【题型】填空题　【知识点】解析几何　【难度】easy
设 $m \in \mathbf{R}$，若过定点 $A$ 的动直线 $x+my-m=0$ 和过定点 $B$ 的动直线 $mx-y-m+3=0$ 交于点 $P(x,y)$，$AB$ 中点为 $Q$，则 $|PQ|$ 的值为\underline{\qquad\qquad}.
【解答】
【答案】 $\frac{\sqrt{5}}{2}$

【分析】 求解直线经过的定点，根据两直线垂直，即可根据直角三角形的性质求解.

【详解】 由于 $x+my-m=0$ 经过的定点为 $(0,1)$，所以 $A(0,1)$，

直线 $mx-y-m+3=0$ 变形为 $m(x-1)-y+3=0$，

所以经过定点 $(1,3)$，故 $B(1,3)$，

因为 $1 \cdot m + m \cdot (-1) = 0$，所以两直线垂直，如图，

因此 $\triangle ABP$ 为直角三角形，所以 $|PQ|=\frac{1}{2}|AB|=\frac{1}{2}\sqrt{(1-0)^2+(3-1)^2}=\frac{\sqrt{5}}{2}$.

故答案为：$\frac{\sqrt{5}}{2}$
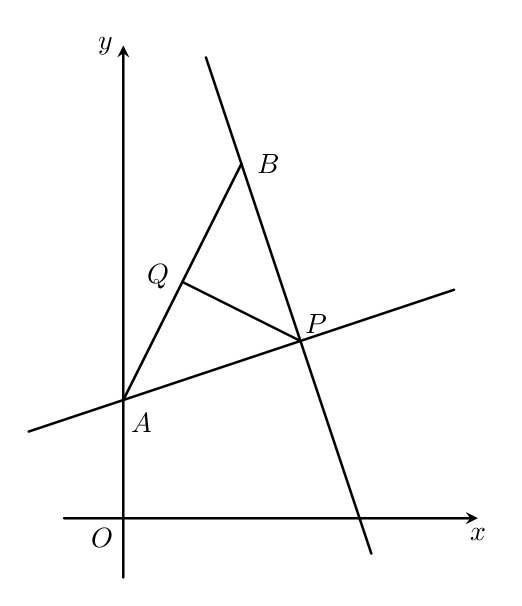